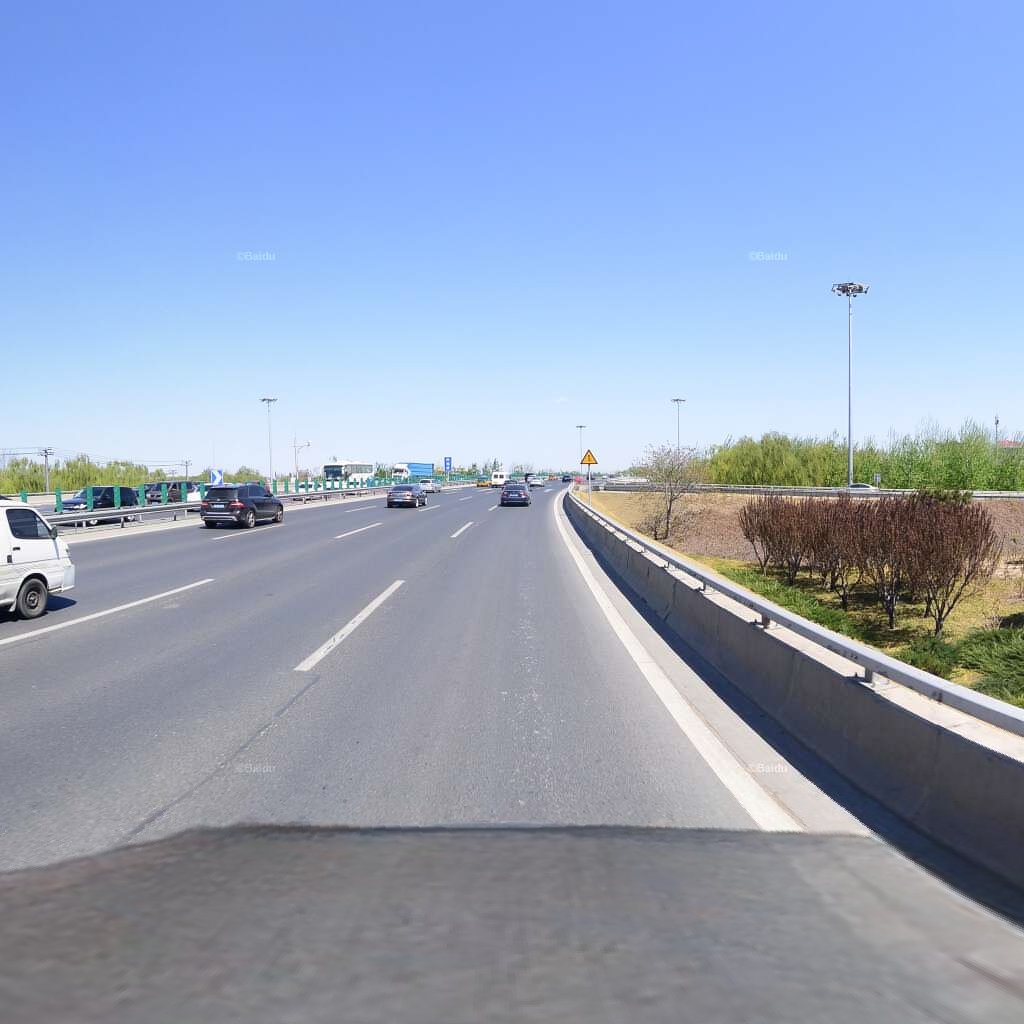
Region: Haidian
Road damage annotations: longitudinal patch